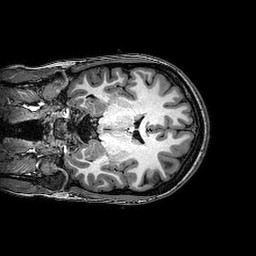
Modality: T1w
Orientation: coronal
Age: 24
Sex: female
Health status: healthy
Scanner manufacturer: philips
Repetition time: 0.008225 s
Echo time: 0.00378 s